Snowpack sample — Snodgrass Mountain, Crested Butte, Colorado (2/4/25, 12:06 PM MST)
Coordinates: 38.923, -106.968
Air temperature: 35 °F
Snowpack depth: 80 cm
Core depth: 60 cm
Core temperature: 32 °F
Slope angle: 14°, slope face: 78°
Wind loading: low
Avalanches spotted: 0
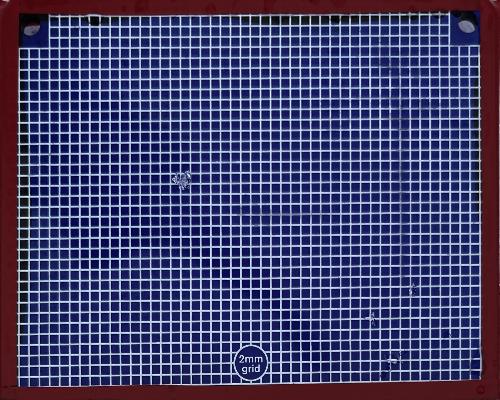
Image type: profile
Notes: No avalanches nearby, unusually warm weather for the last month reported by residents, Collected 25 yards from treeline